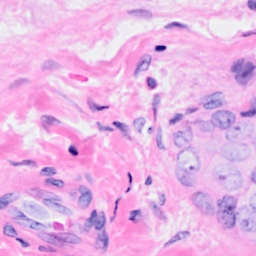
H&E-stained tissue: Breast